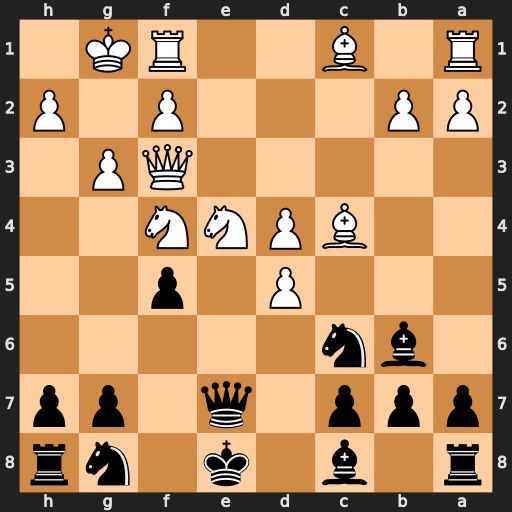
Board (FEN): r1b1k1nr/ppp1q1pp/1bn5/3P1p2/2BPNN2/5QP1/PP3P1P/R1B2RK1
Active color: b
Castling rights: kq
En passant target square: -
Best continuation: Nxd4 Qh5+ g6 Nxg6 Qf7 Ng5 Qxg6